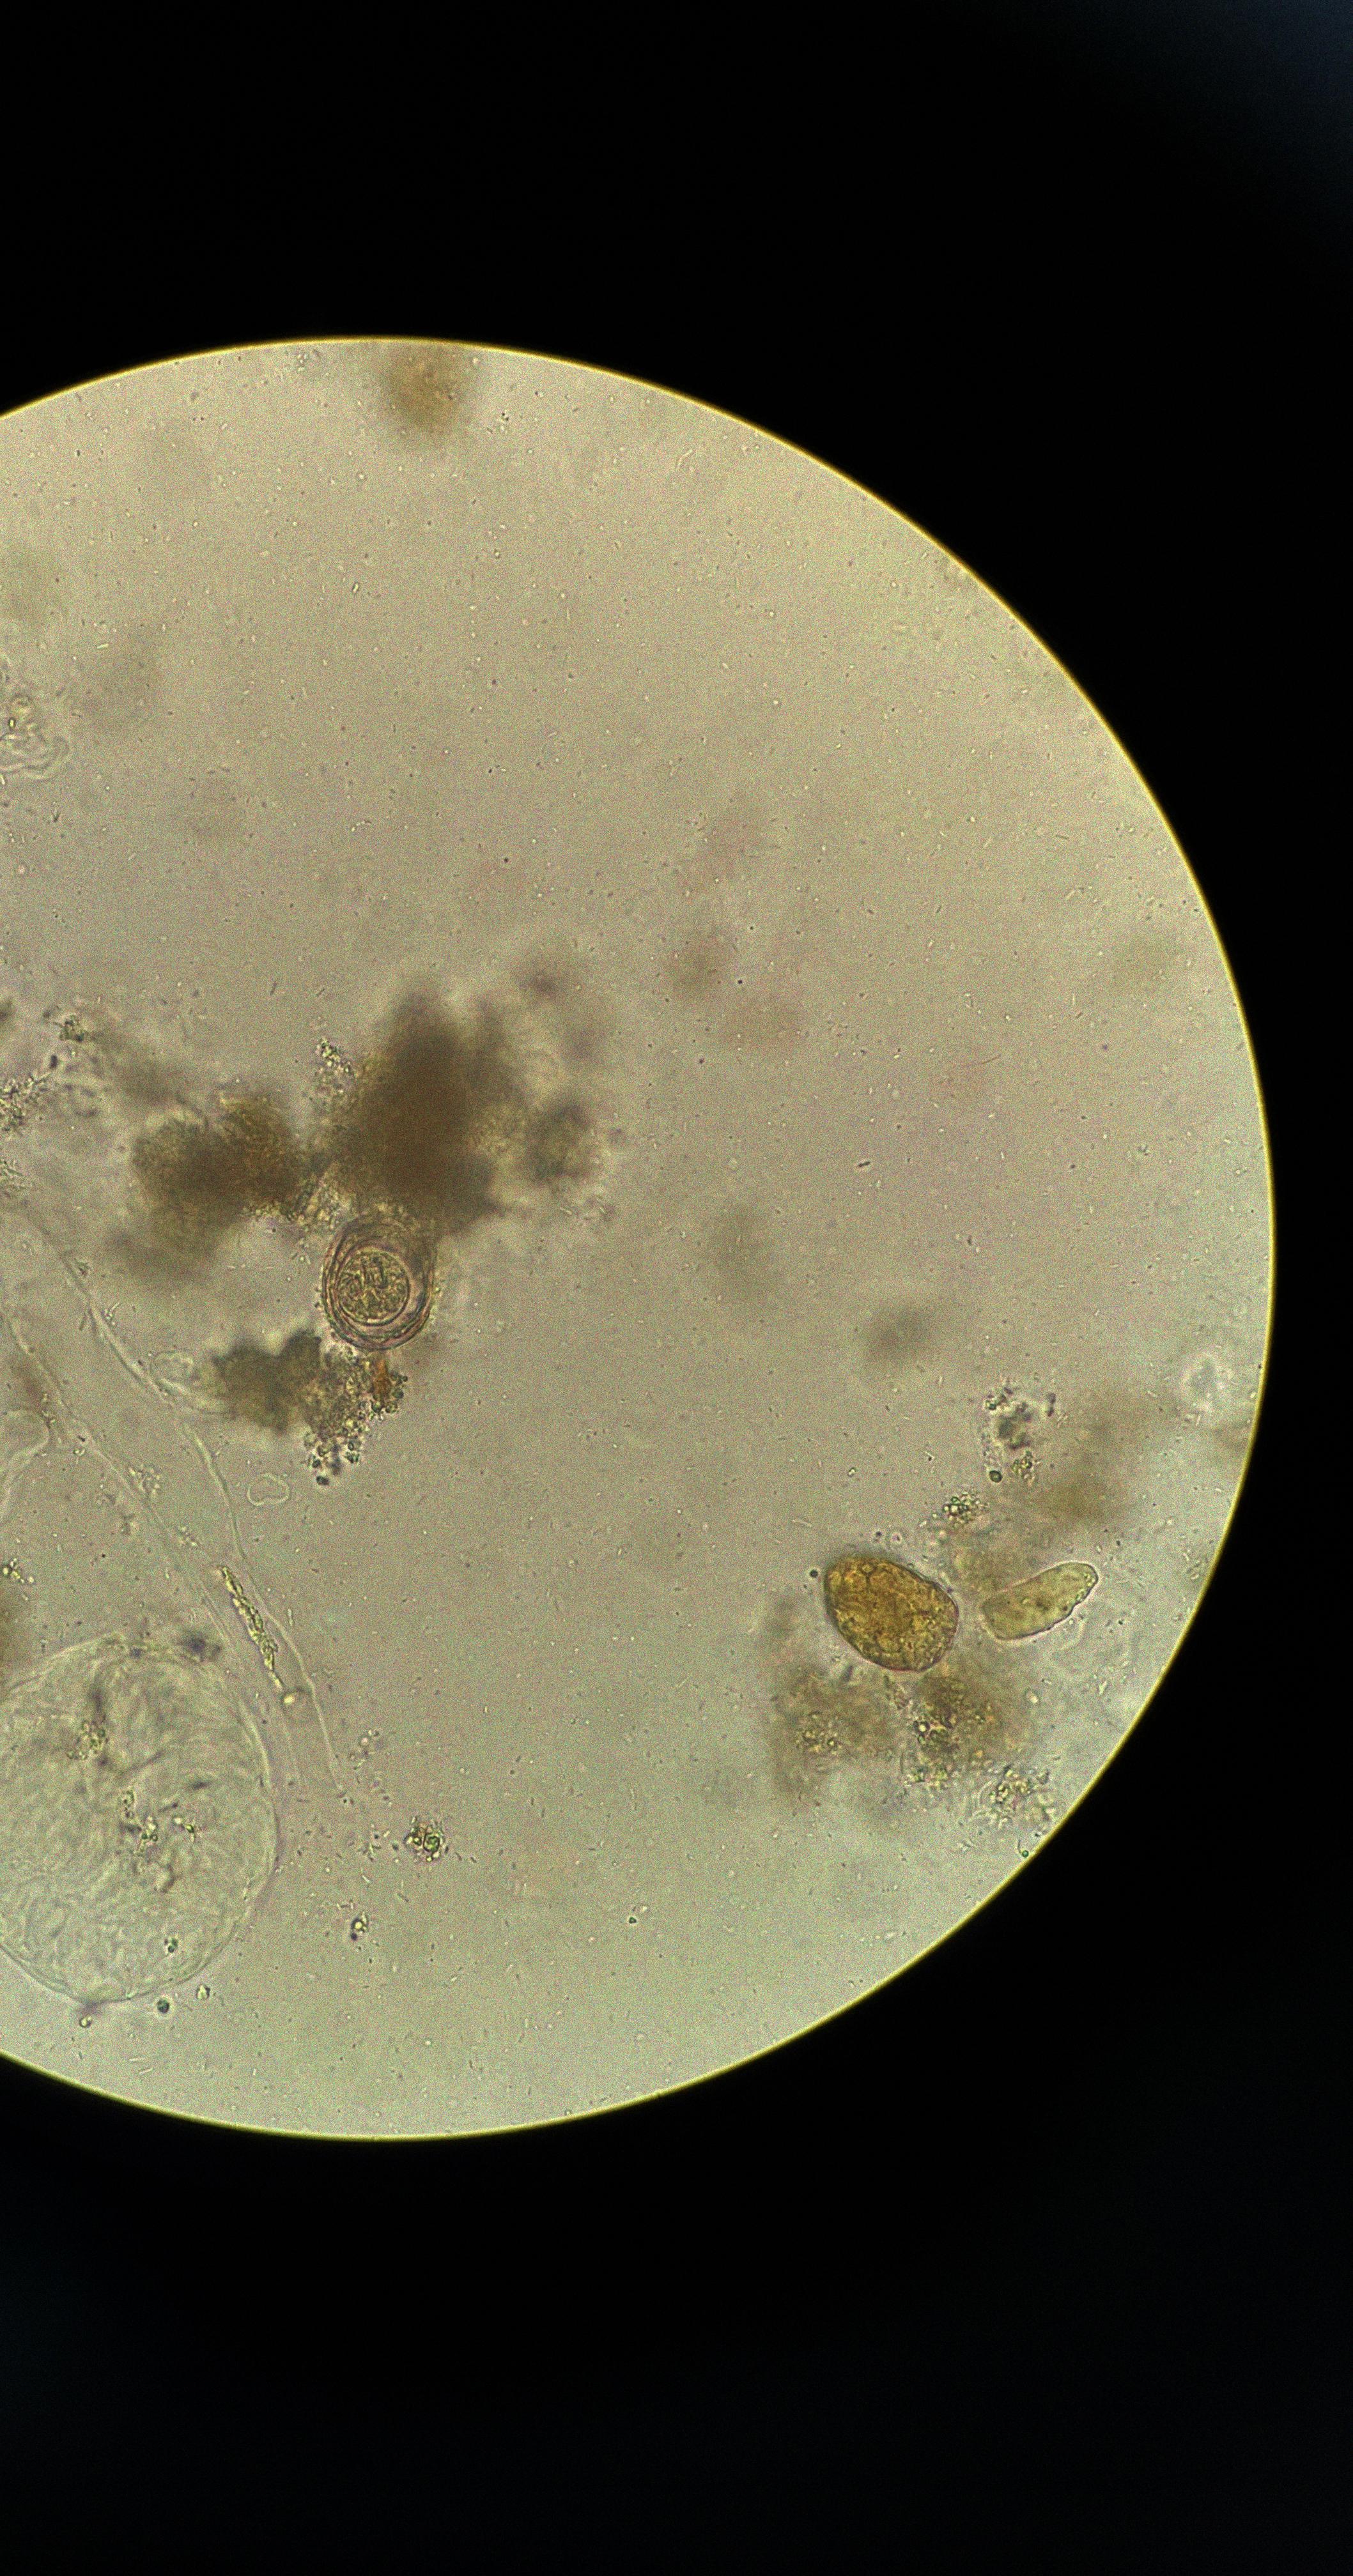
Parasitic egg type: Hymenolepis nana